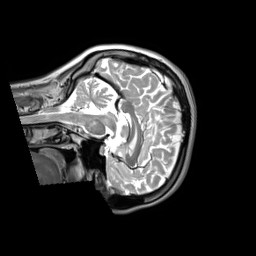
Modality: T2w
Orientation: sagittal
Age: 42
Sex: female
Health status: ill
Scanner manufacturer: siemens
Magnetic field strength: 3 T
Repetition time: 2.8 s
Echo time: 0.326 s